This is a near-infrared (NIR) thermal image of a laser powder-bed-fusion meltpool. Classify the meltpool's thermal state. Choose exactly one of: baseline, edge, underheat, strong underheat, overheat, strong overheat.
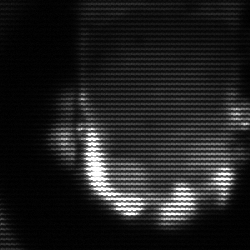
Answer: baseline